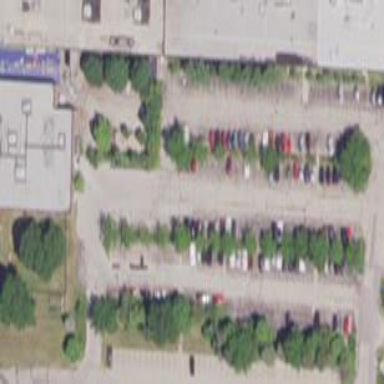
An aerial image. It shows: Parking area.